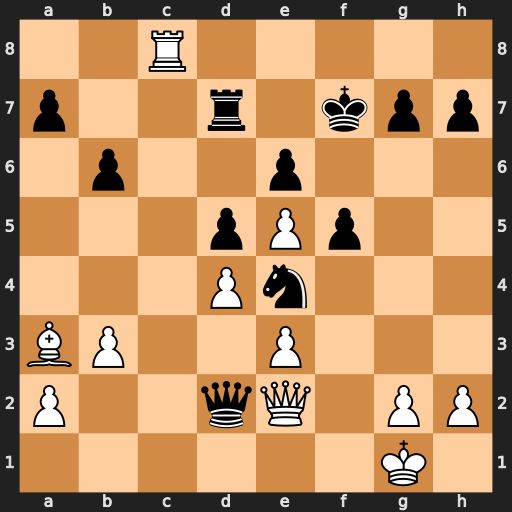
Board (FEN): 2R5/p2r1kpp/1p2p3/3pPp2/3Pn3/BP2P3/P2qQ1PP/6K1
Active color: w
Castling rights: -
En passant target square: -
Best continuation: Qh5+ g6 Qxh7#